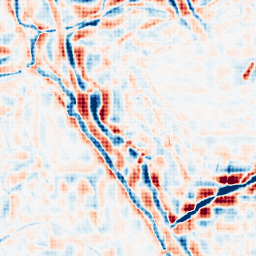
Category: wavelet
Decomposition family: wavelet_dwt
Decomposition parameters: wavelet: coif2
level: 4
Upsampling method: sinc_hamming
Upsampling parameters: scale: 4
kernel_size: 4
Upsampling scale: 4